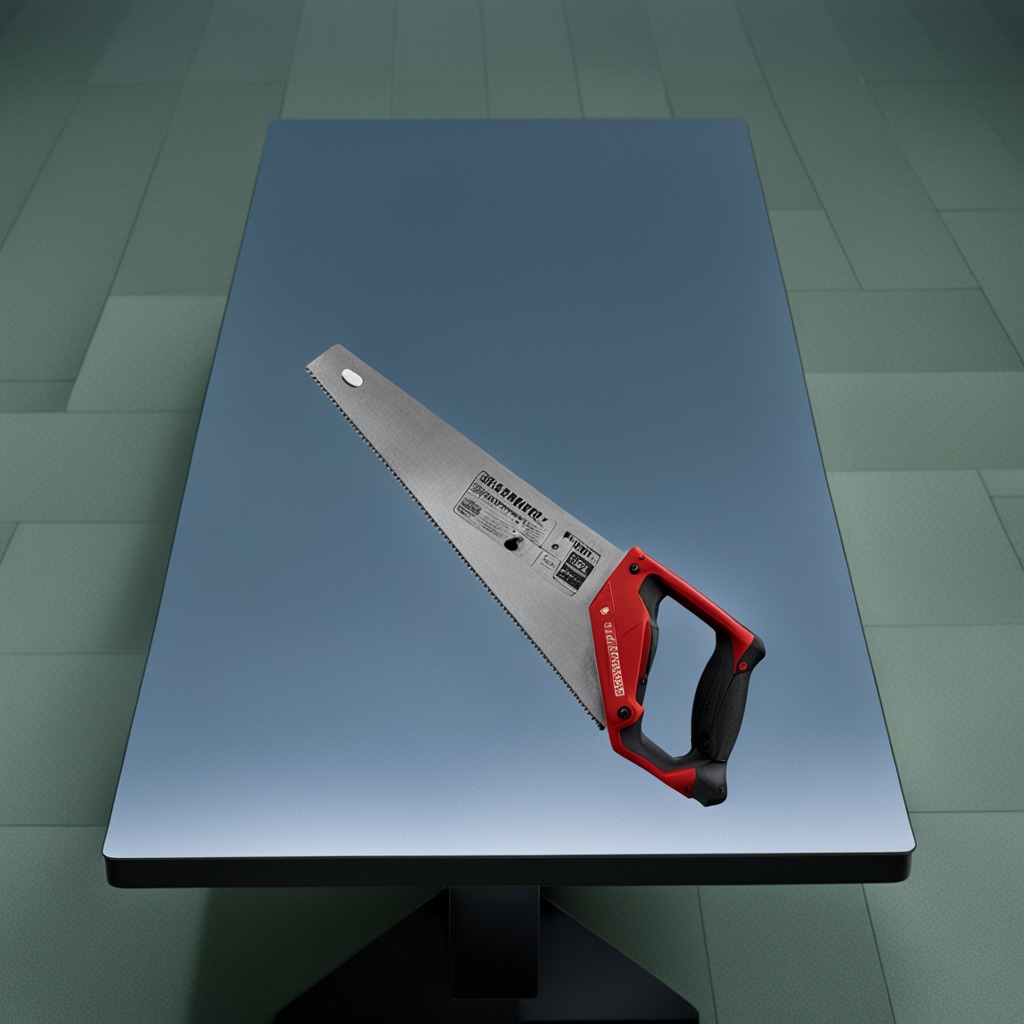
A metal saw is lying on a clean empty table in a railway signal maintenance room lit by harsh overhead fluorescents.